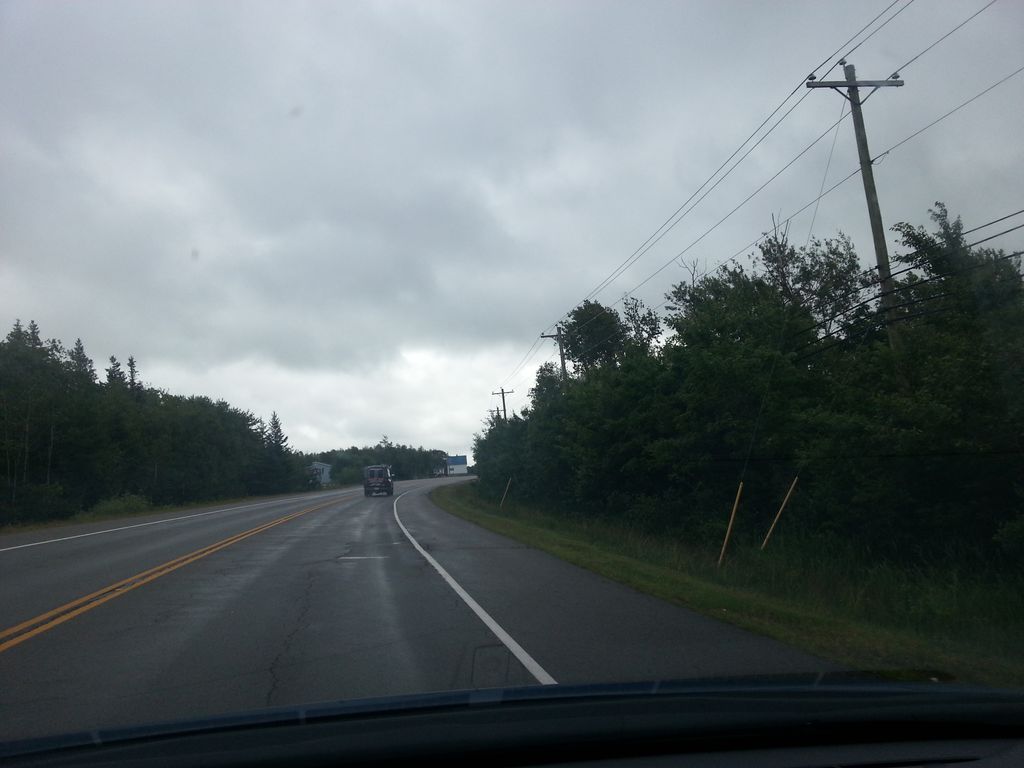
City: charlottetown